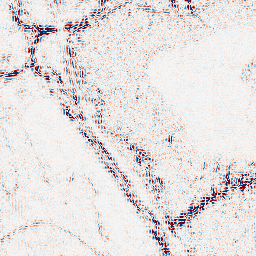
Category: wavelet
Decomposition family: wavelet_biorthogonal
Decomposition parameters: wavelet: bior5.5
level: 2
Upsampling method: sinc_blackman
Upsampling parameters: scale: 4
kernel_size: 16
Upsampling scale: 4